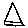
Label: triangle